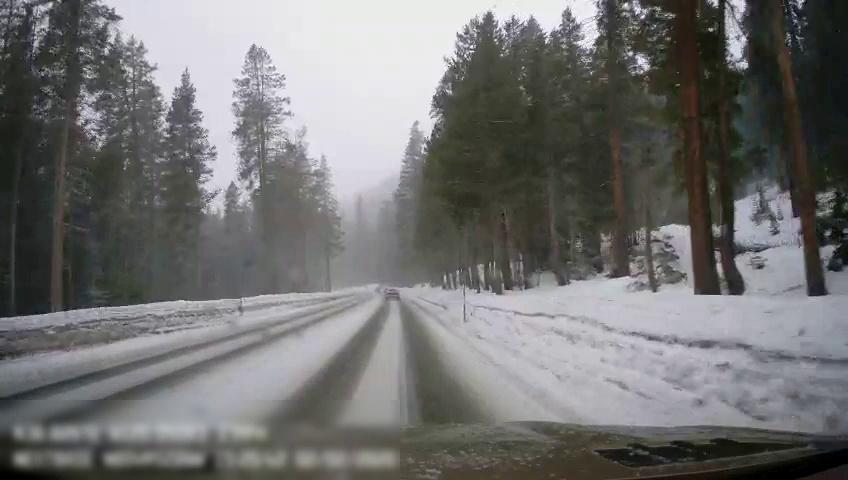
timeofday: Day
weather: Snowy
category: Drivable Space
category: Vehicles | SUV